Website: home-depot
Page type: customer-info-address
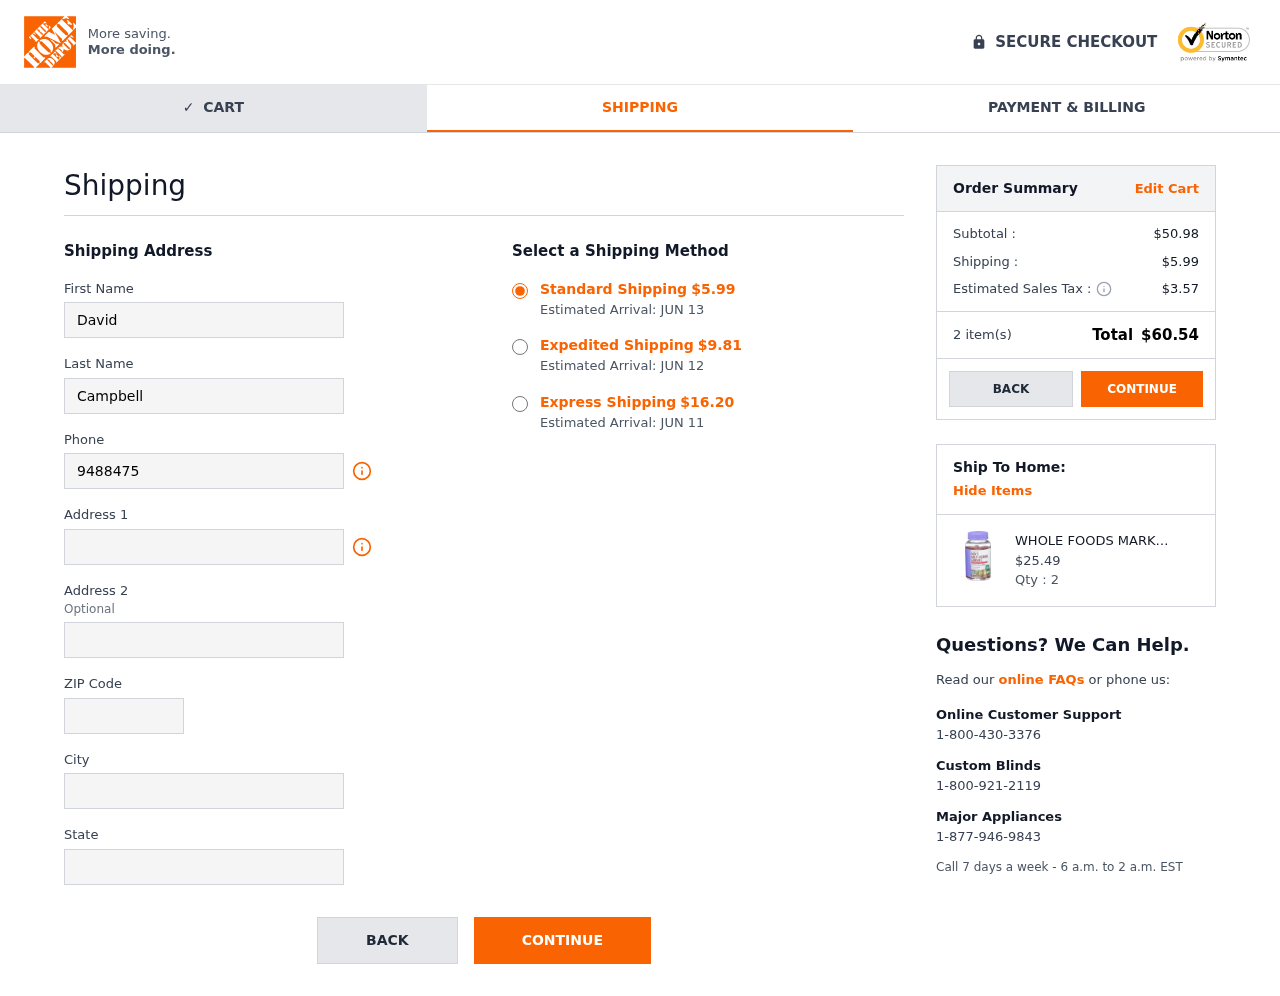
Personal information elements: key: PII_CITY
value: Paynemouth
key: PII_FIRSTNAME
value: David
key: PII_LASTNAME
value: Campbell
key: PII_PHONE
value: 9488475414
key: PII_POSTCODE
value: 54426
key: PII_STATE
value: Maine
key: PII_STREET
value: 6829 Margaret Wells Suite 266
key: PII_STREET2
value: Suite 688
Product elements: key: PRODUCT1_NAME
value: WHOLE FOODS MARKET Organic Multi for Men Gummy, 90 CT
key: PRODUCT1_PRICE
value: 25.49
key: PRODUCT1_QUANTITY
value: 2
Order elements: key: ORDER_SHIPPING_COST
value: $5.99
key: ORDER_DELIVERY_DATE
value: Estimated Arrival: JUN 13
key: ORDER_SHIPPING_COST_EXPEDITED
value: $9.81
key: ORDER_DELIVERY_DATE_EXPEDITED
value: Estimated Arrival: JUN 12
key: ORDER_SHIPPING_COST_EXPRESS
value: $16.20
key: ORDER_DELIVERY_DATE_EXPRESS
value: Estimated Arrival: JUN 11
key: ORDER_SUBTOTAL
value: $50.98
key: ORDER_TAX
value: $3.57
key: ORDER_NUM_ITEMS
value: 2 item(s)
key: ORDER_TOTAL
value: $60.54